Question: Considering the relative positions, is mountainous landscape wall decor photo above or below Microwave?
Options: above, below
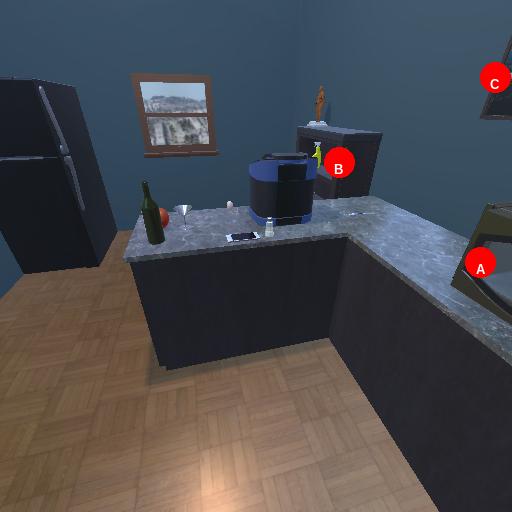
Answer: above